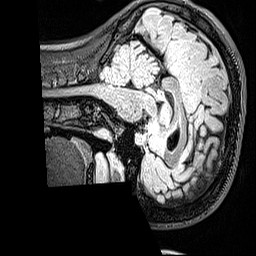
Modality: FLAIR
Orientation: sagittal
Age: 20
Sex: female
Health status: healthy
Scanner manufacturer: siemens
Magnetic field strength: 3 T
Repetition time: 5 s
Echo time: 0.388 s